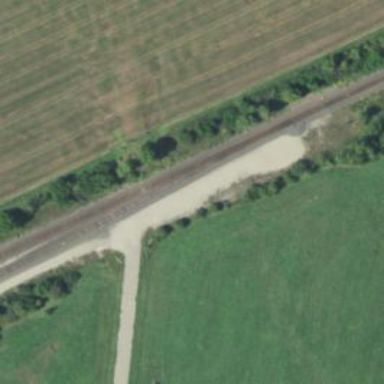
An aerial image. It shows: Railway spur junction.